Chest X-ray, AP view. Patient: 29 years old, sex F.
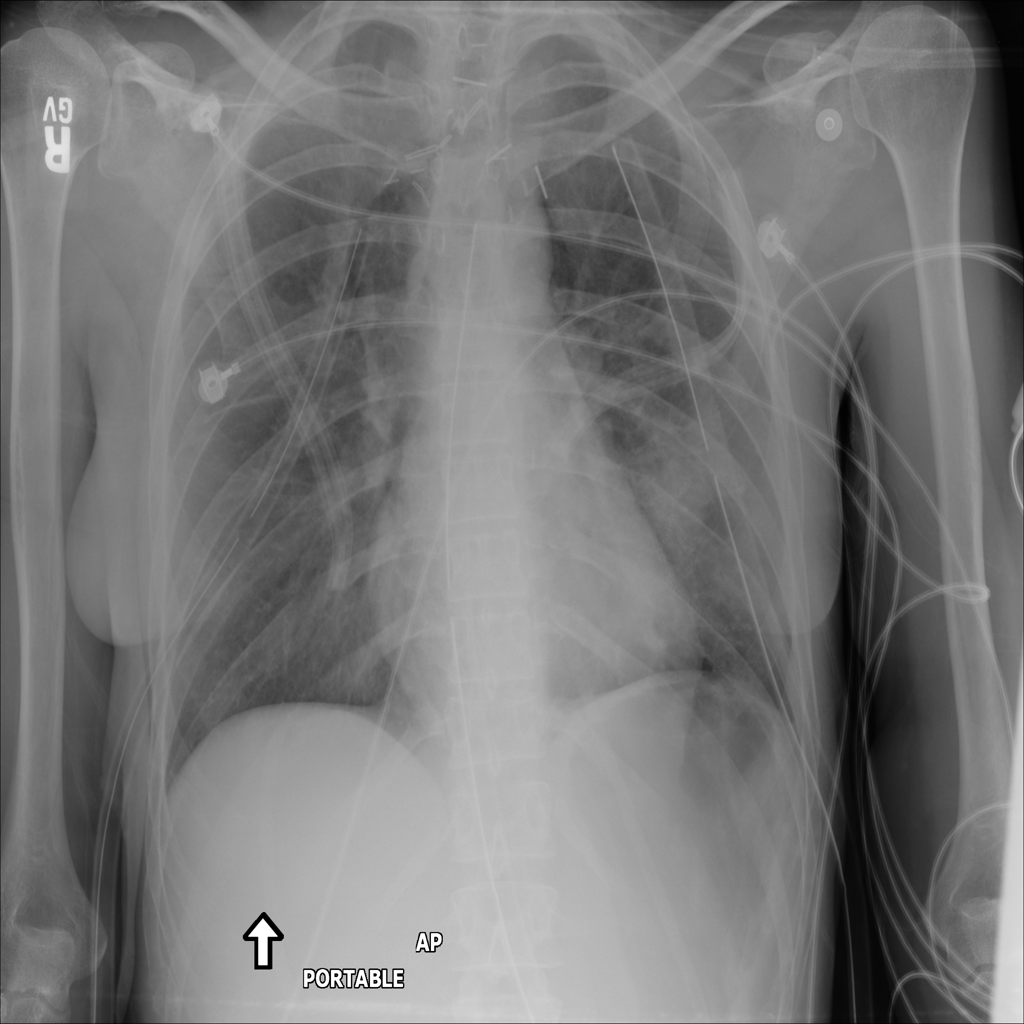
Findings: No Finding